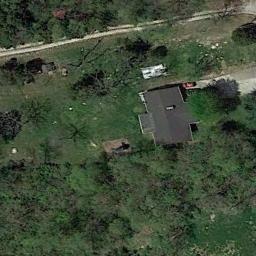
Label: residential